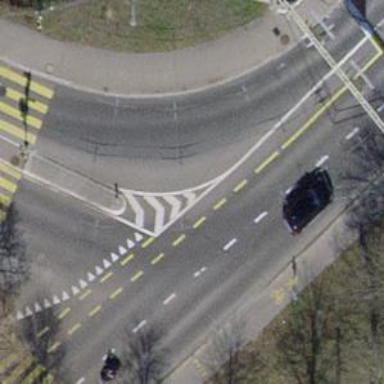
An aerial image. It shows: Road with traffic signals.